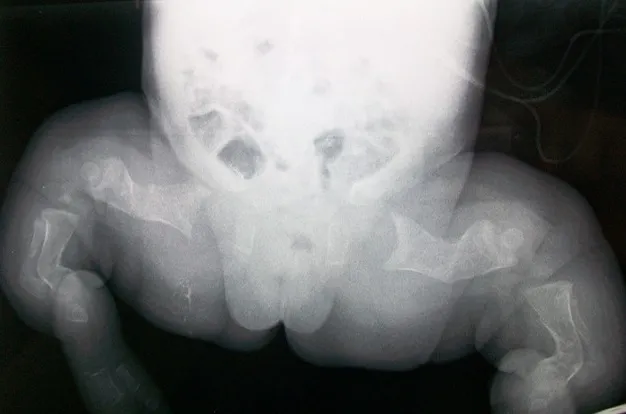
Bone demineralization; femur, tibia and fibula deformities with fractures.
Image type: radiology (x_ray)